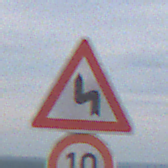
Verkehrszeichen: DoppelkurveZunaechstLinks
Zusatzzeichen unten: Geschwindigkeit10
Umgebung: Outdoor, RoadRail
Tageszeit: Midday
Wetter: PartlyCloudy
Licht: Natural
Jahreszeit: NotSpecified
Kontrast: LowContrast